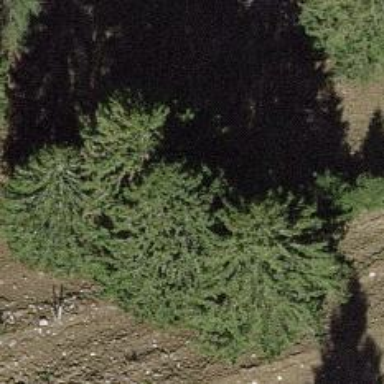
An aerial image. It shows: Beautiful tree in nature.